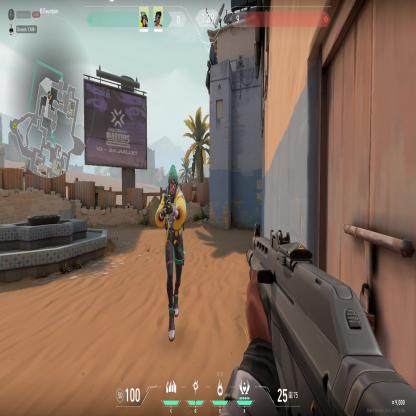
Label: teammate